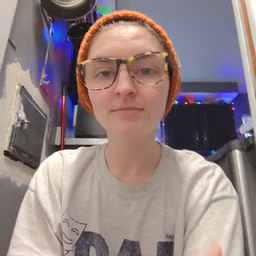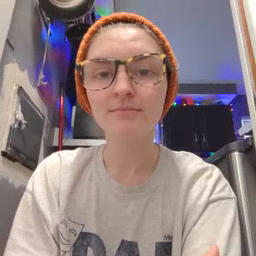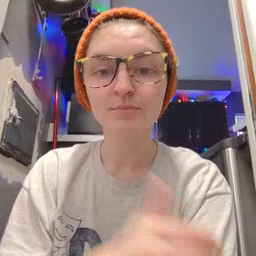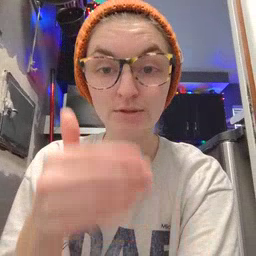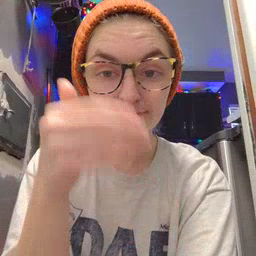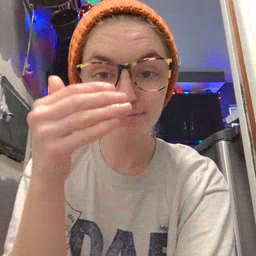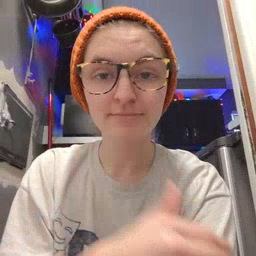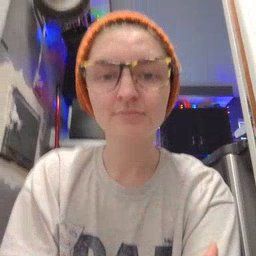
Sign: glasswindow